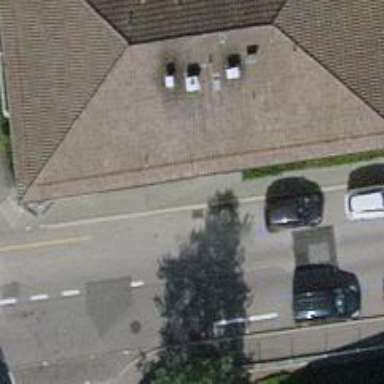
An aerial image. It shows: Bollard.